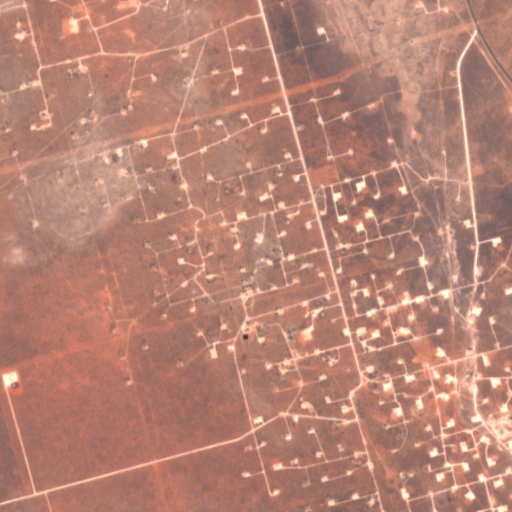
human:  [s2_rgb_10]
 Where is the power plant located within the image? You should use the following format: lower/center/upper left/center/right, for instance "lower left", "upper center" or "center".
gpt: There is no power plant in the image.